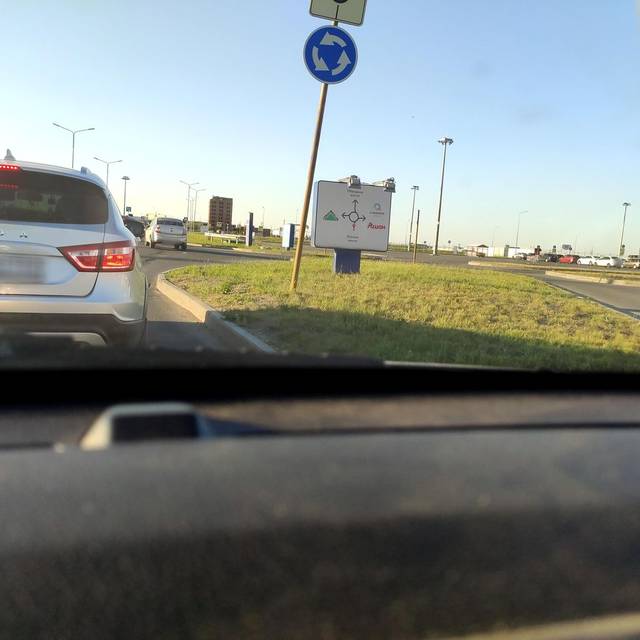
Region: Russia
Coordinates: 53.551, 49.343